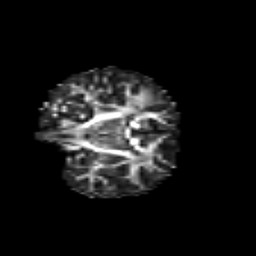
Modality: FA
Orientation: coronal
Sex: male
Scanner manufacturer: siemens
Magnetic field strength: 3 T
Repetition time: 5 s
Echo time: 0.071 s